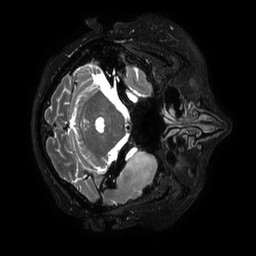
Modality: T2w
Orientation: axial
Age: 67
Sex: female
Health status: ill
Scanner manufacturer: philips
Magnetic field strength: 3 T
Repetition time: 3.5 s
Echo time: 0.3 s